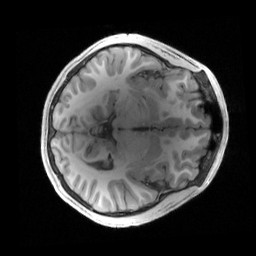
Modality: T1w
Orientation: axial